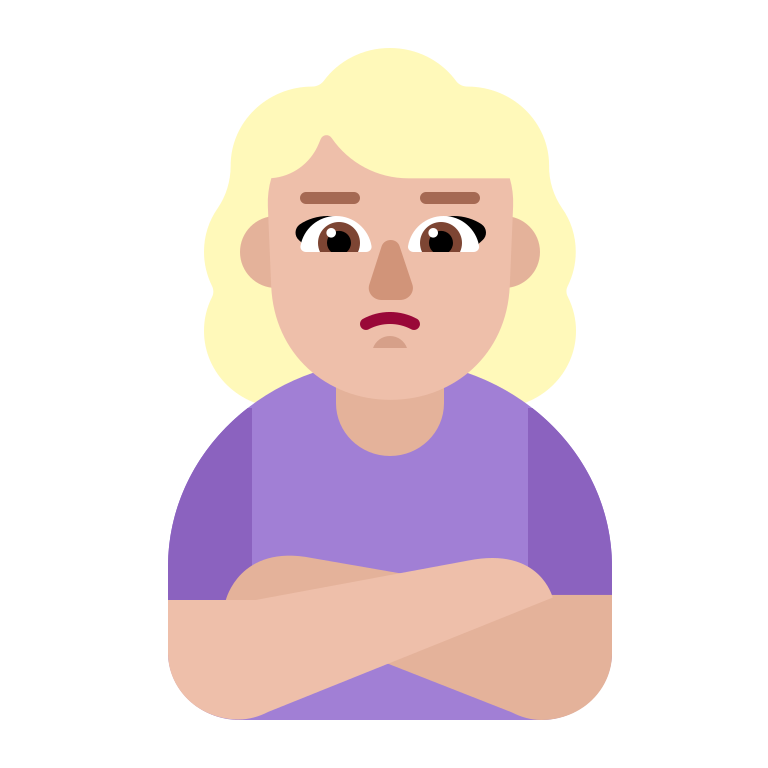
woman pouting flat  light